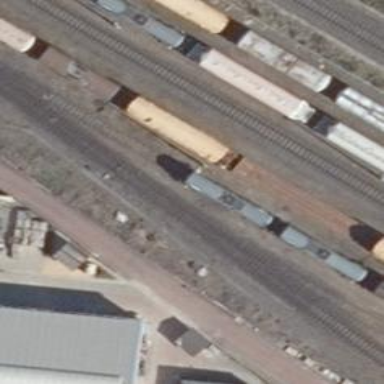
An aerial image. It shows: Railway switch.